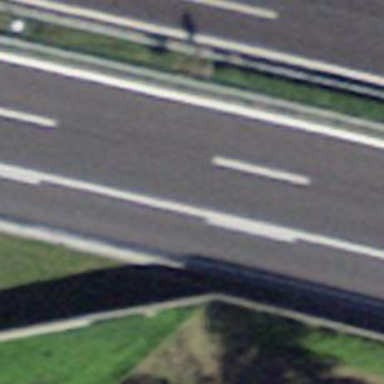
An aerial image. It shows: Asphalt motorway link.